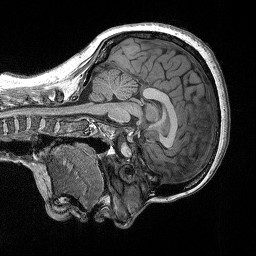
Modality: T1w
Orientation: sagittal
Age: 38
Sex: female
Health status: healthy
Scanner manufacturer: siemens
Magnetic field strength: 3 T
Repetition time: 2.3 s
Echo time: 0.00298 s